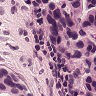
Metastatic tissue present: yes